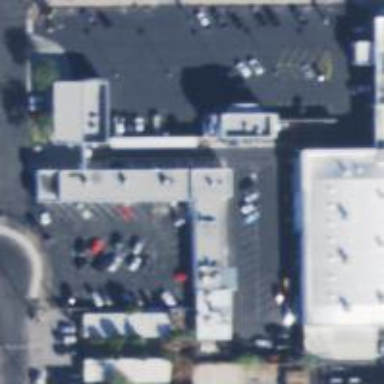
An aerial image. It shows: Shop that sells cars.